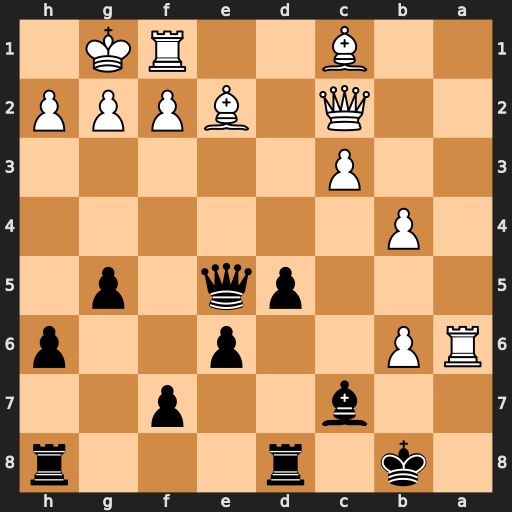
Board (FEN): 1k1r3r/2b2p2/RP2p2p/3pq1p1/1P6/2P5/2Q1BPPP/2B2RK1
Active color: b
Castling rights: -
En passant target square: -
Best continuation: Qxh2#